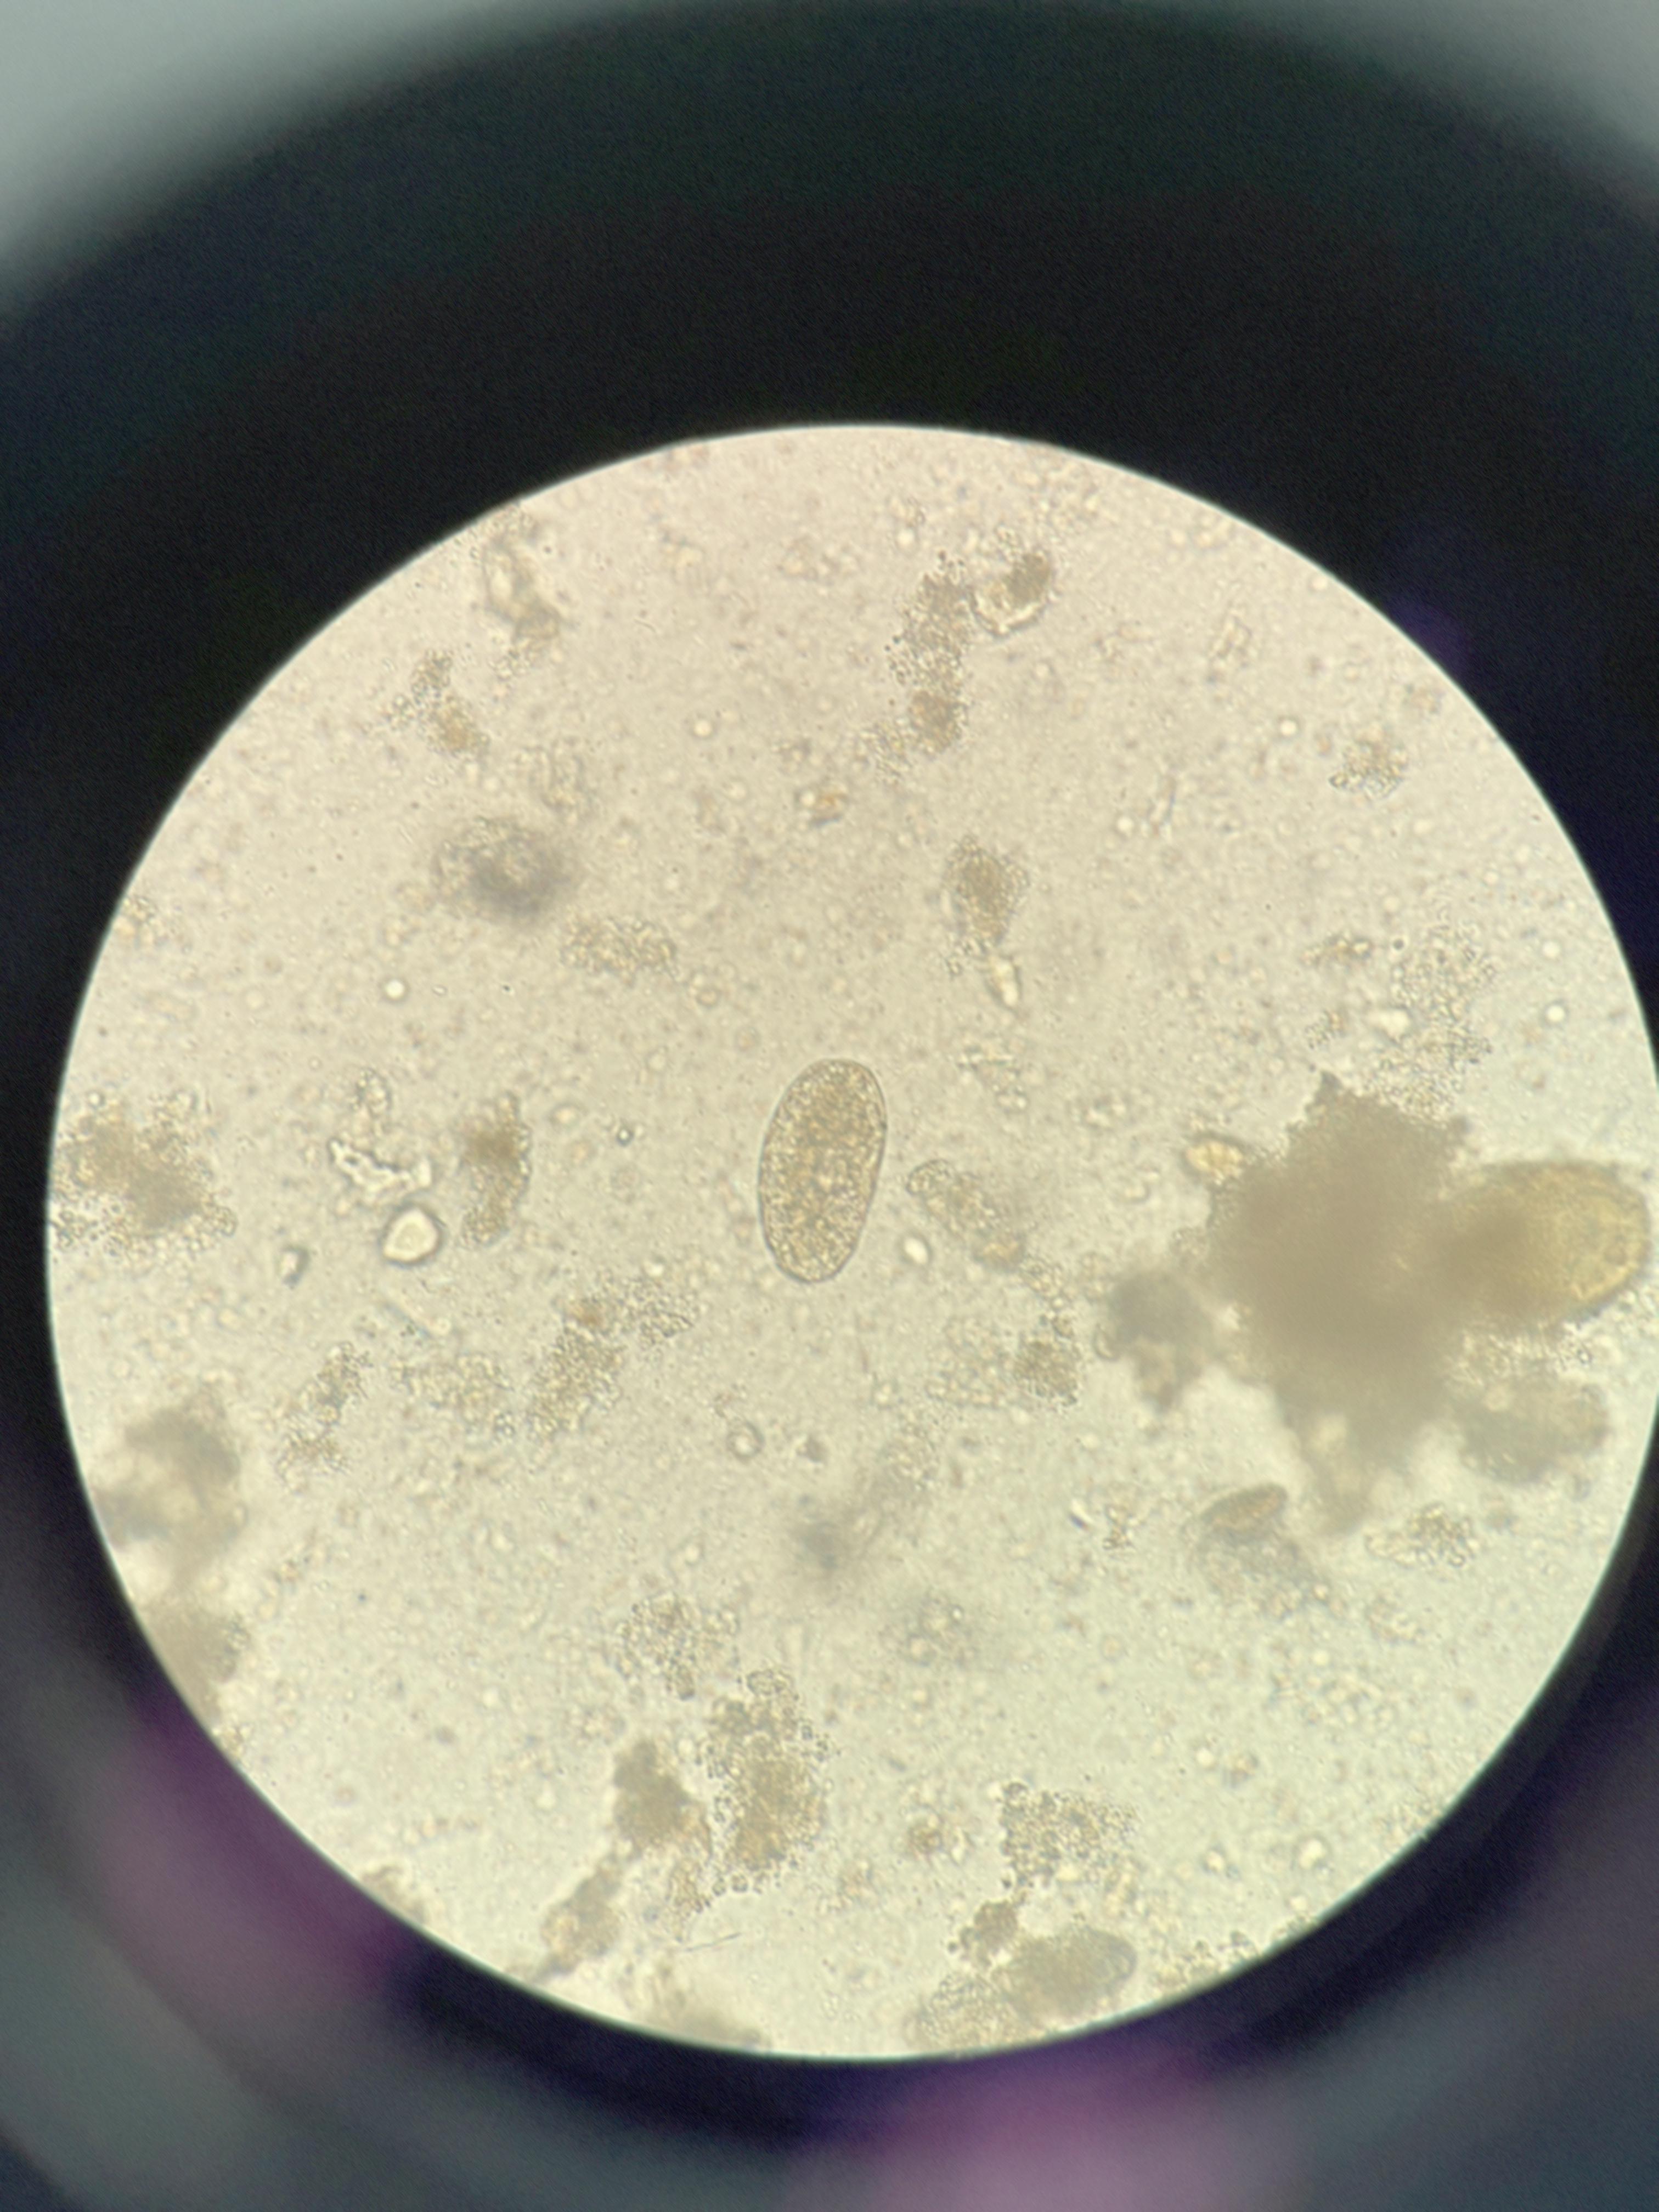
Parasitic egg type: Ascaris lumbricoides